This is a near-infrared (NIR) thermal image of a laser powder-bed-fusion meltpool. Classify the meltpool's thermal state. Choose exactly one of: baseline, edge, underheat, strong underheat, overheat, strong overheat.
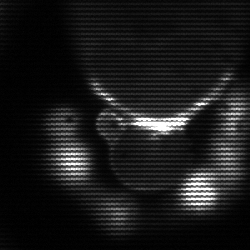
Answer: baseline